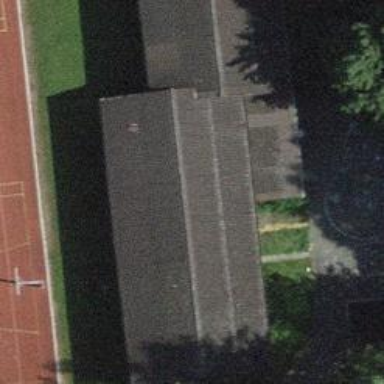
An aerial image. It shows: Kindergarten.